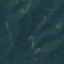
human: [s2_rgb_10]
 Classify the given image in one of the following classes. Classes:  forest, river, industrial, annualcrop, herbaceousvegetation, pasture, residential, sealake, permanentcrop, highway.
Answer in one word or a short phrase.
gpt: Forest